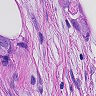
Metastatic tissue present: yes